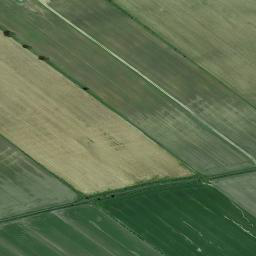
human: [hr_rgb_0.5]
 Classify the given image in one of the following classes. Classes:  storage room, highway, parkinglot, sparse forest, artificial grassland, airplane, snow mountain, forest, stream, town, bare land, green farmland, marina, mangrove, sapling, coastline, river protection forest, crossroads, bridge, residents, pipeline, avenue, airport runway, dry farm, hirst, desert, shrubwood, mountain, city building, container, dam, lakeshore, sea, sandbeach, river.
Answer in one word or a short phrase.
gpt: green farmland